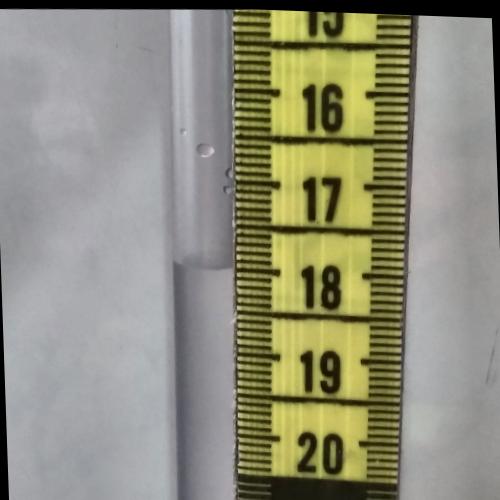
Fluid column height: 18.0 cm